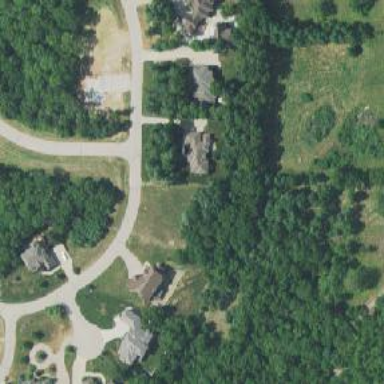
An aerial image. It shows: Driveway leading to service road.